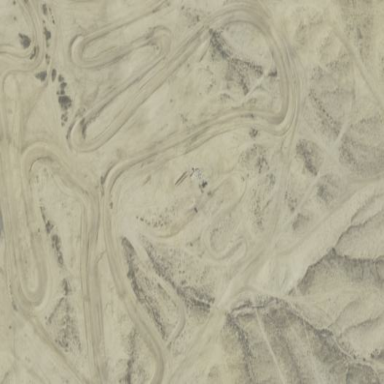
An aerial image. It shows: Motocross raceway with dirt surface. The track is specifically designed for dirt bikes. It has track grade of 5.